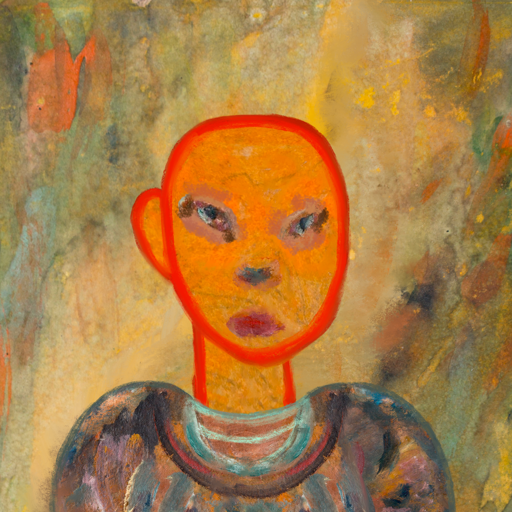
Background: Comrade, Head And Neck Front: Sisters, Face Front: Boggyland, Bust: Boggyland, Hair Front: Blank, Head Accessory: Blank, Second Necklace: Blank, Necklace: Blank, Baby: Blank